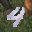
Label: 4